Field crop: maize
Growth stage: 2
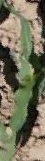
Species: maize